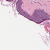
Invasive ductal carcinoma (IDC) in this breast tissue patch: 0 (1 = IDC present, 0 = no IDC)